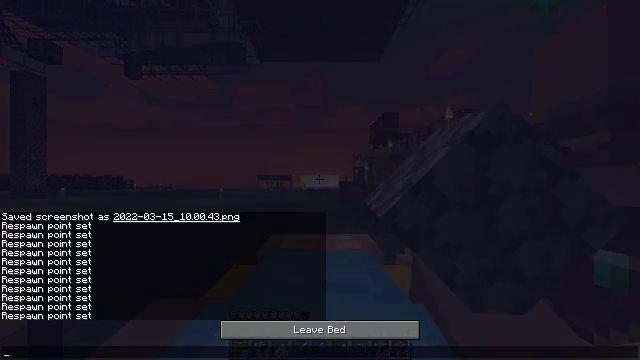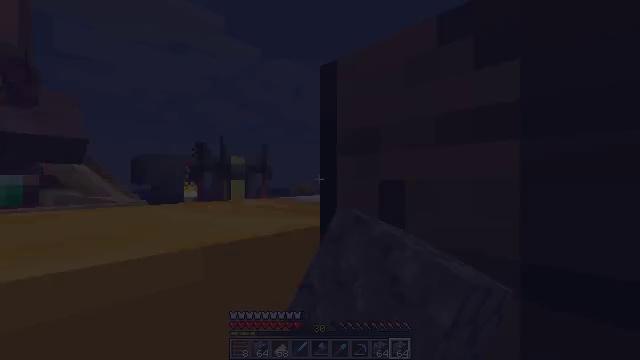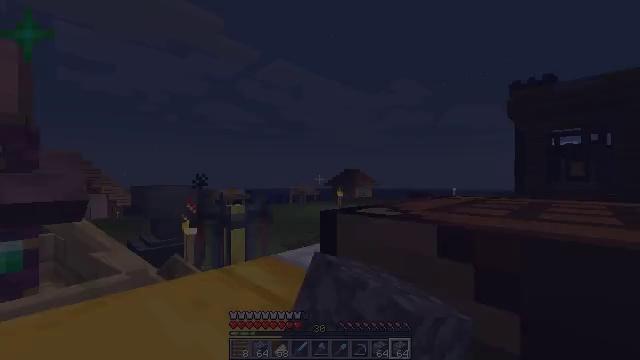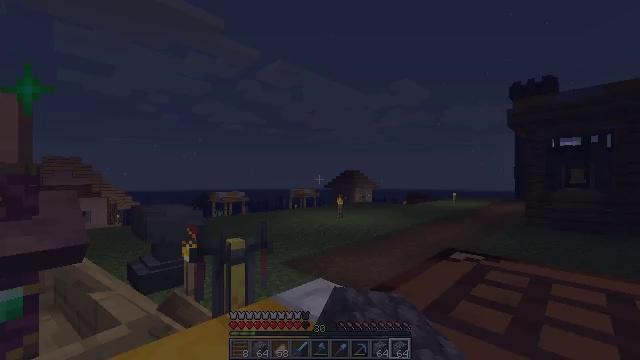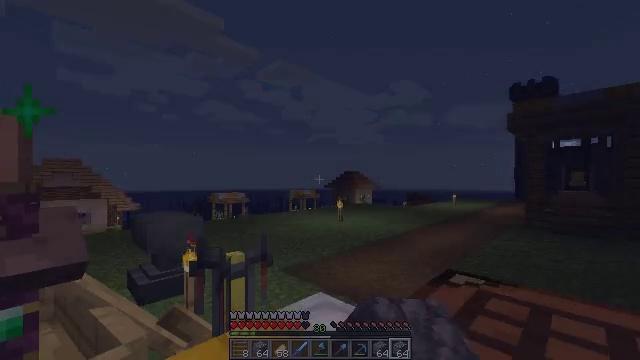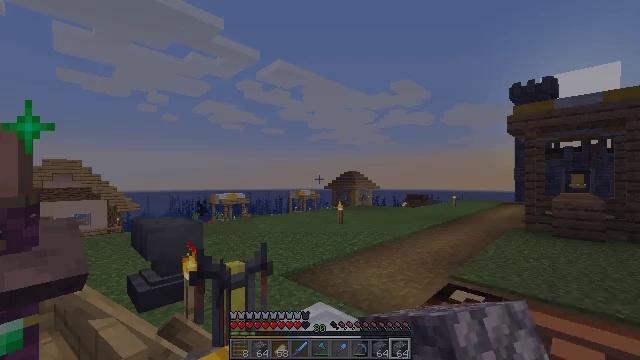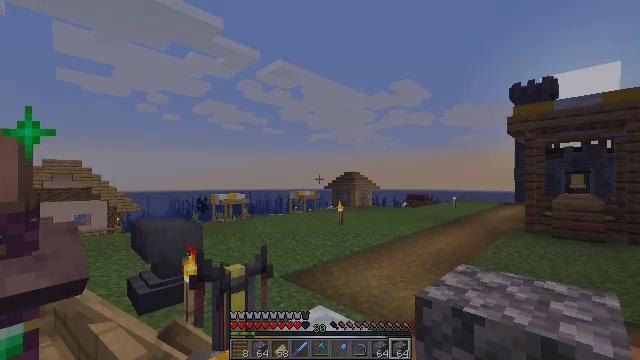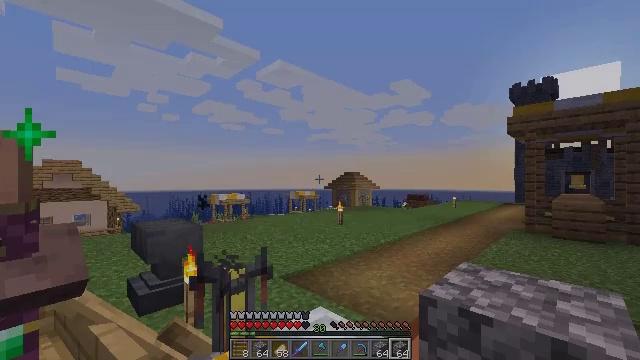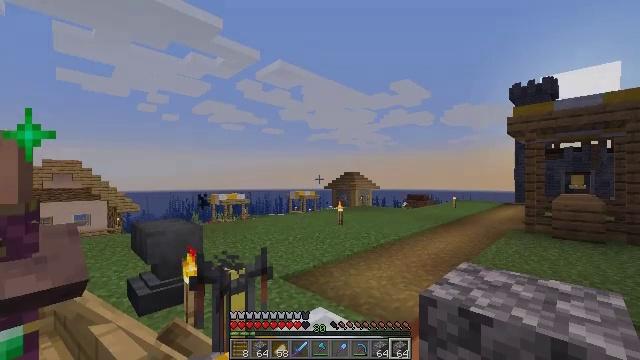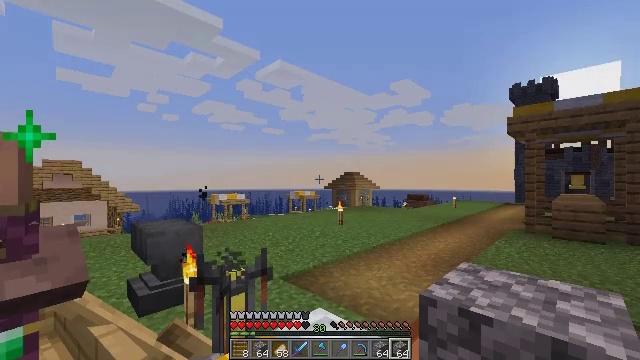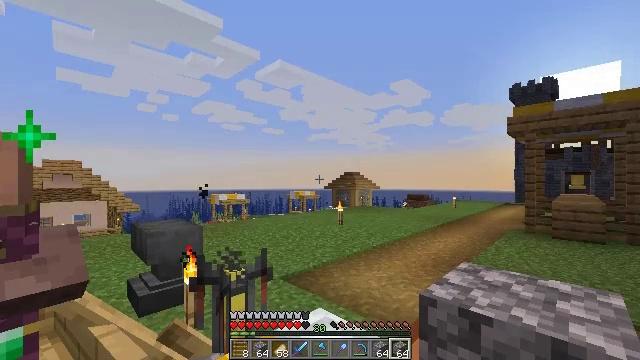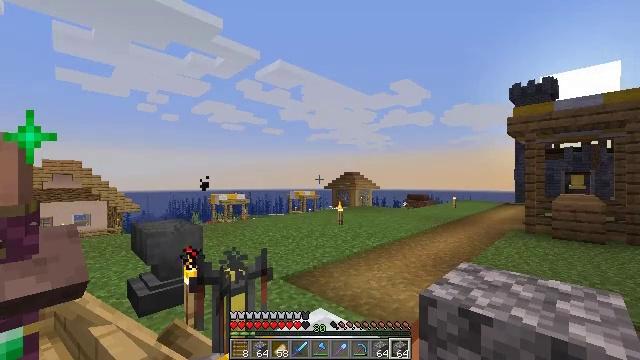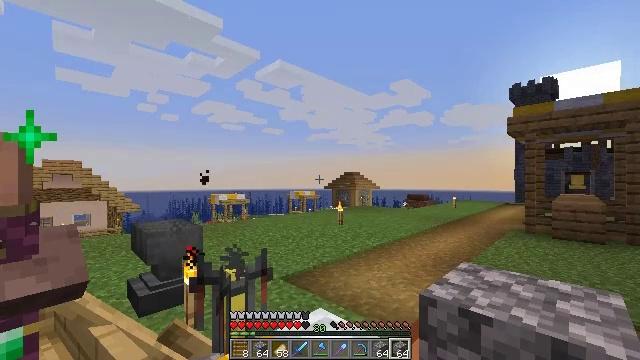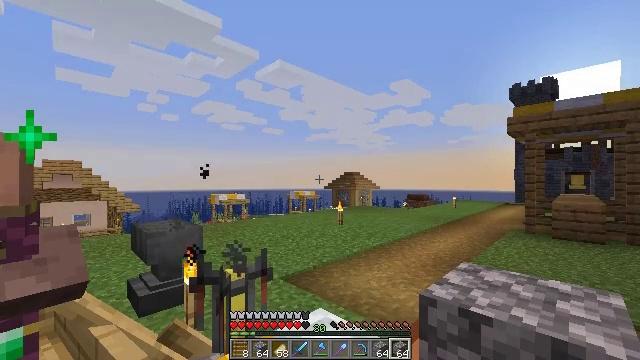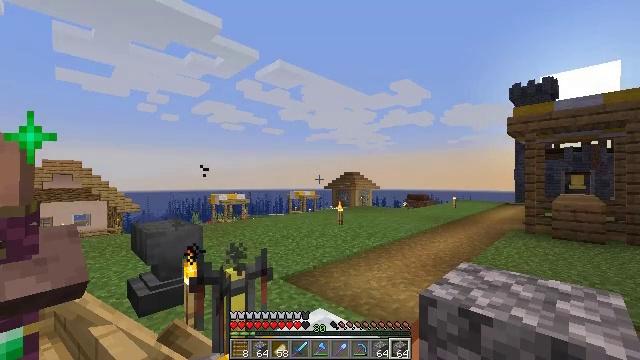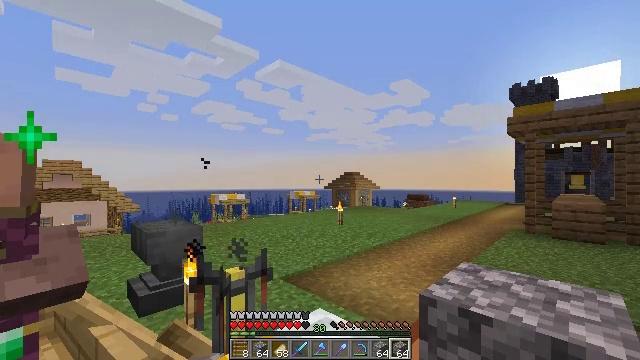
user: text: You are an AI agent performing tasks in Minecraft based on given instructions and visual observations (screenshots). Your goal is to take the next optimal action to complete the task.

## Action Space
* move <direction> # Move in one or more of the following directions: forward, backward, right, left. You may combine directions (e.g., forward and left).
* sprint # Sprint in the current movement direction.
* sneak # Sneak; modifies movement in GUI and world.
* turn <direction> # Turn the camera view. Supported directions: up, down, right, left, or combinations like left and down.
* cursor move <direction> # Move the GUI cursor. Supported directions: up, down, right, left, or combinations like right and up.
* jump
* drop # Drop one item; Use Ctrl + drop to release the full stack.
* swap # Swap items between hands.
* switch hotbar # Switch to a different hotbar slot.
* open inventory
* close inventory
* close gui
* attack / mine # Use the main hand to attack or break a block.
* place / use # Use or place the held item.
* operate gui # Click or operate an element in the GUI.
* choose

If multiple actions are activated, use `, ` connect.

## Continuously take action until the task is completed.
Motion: motion action
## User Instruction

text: Make a diamond hoe with sticks and diamonds.
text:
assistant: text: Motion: no_op
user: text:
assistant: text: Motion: close gui
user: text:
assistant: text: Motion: no_op
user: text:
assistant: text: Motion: no_op
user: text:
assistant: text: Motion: no_op
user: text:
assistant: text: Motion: no_op
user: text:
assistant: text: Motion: no_op
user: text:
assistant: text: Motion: no_op
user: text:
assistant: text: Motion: no_op
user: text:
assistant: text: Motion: no_op
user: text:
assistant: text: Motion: no_op
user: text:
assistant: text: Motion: no_op
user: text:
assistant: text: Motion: no_op
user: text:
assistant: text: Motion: no_op
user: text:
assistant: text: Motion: no_op
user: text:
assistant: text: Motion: no_op
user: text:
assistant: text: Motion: no_op
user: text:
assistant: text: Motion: no_op
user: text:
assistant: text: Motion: no_op
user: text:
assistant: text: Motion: no_op
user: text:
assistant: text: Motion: no_op
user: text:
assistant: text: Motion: no_op
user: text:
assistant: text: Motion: no_op
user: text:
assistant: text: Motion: no_op
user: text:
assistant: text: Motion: no_op
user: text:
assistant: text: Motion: no_op
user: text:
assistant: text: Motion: no_op
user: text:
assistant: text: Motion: no_op
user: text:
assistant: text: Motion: no_op
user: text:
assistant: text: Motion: no_op